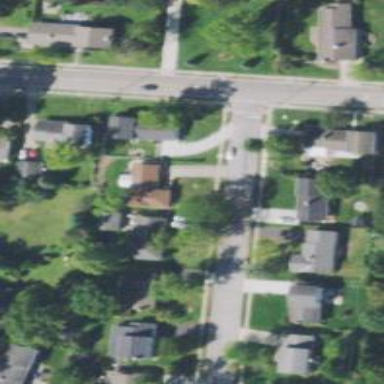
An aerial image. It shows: Residential driveway used as service road.